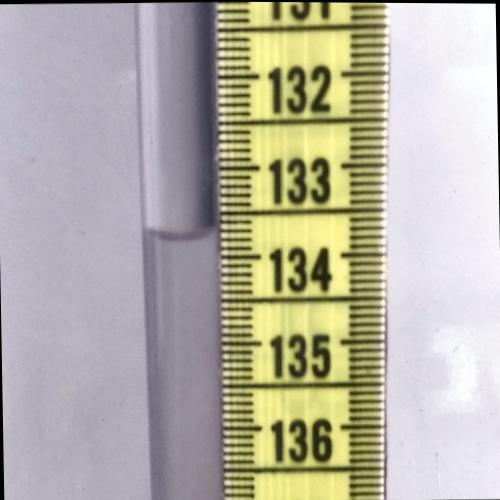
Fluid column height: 133.7 cm